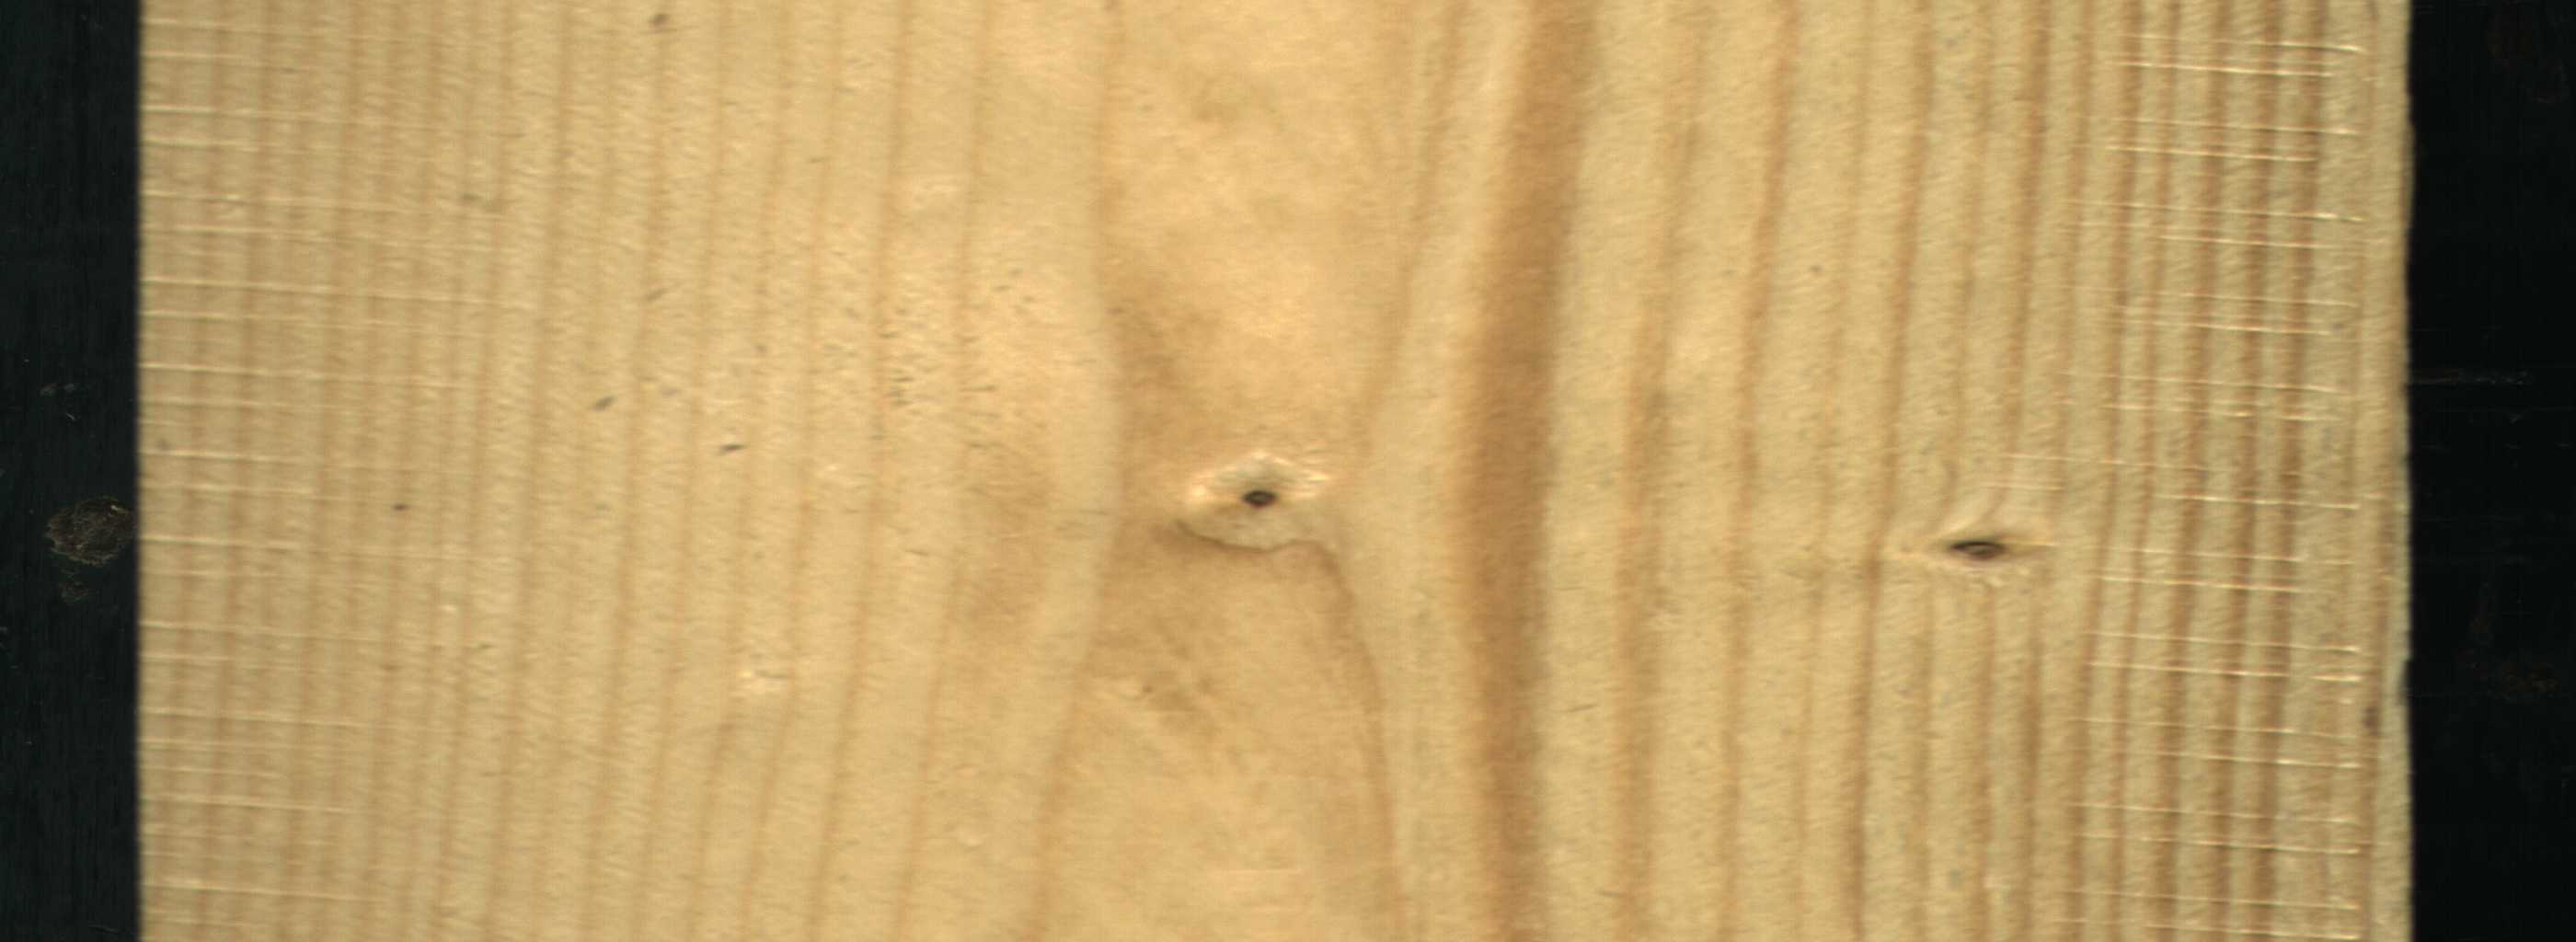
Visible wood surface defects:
Live_Knot
Live_Knot